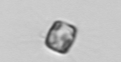
Label: Thalassiosira